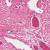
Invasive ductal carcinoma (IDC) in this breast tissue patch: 0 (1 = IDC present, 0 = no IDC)